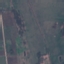
Label: Pasture